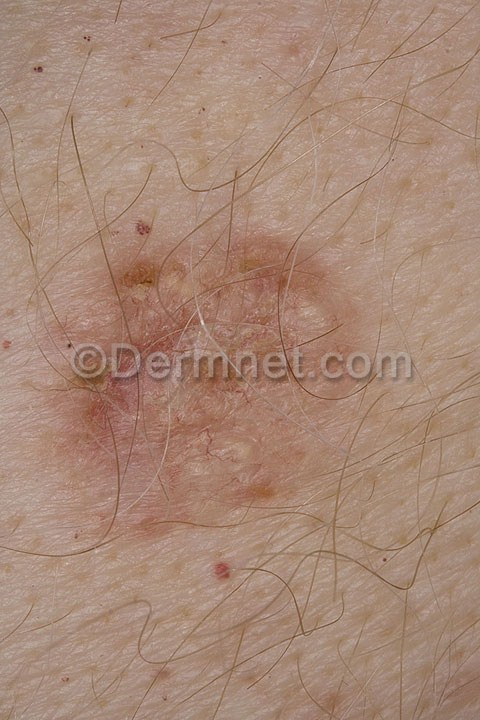
Disease: Actinic Keratosis Basal Cell Carcinoma and other Malignant Lesions